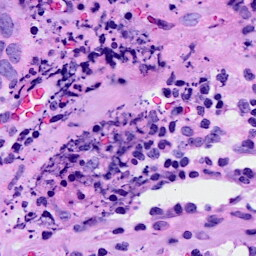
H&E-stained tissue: Breast